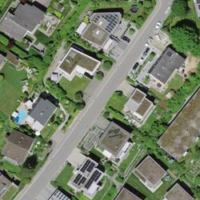
EUNIS habitat code: 55
Species observed at this site:
Geranium sanguineum